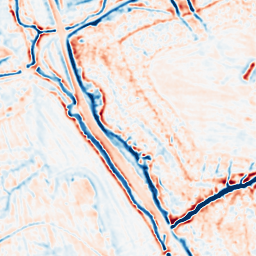
Category: multiscale
Decomposition family: dog_multiscale
Decomposition parameters: sigma_ratio: 1.4
n_scales: 3
base_sigma: 1
Upsampling method: quintic
Upsampling parameters: scale: 8
Upsampling scale: 8